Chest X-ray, PA view. Patient: 33 years old, sex M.
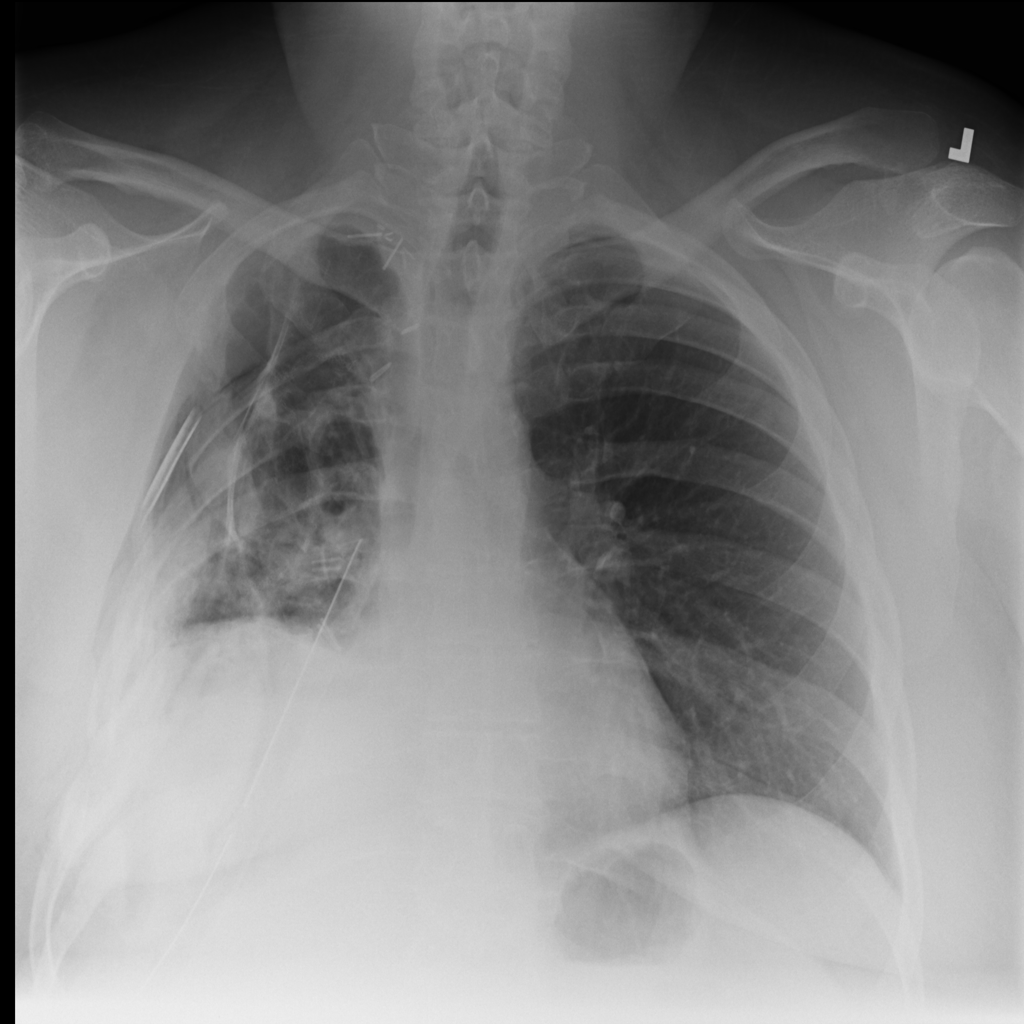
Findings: Infiltration